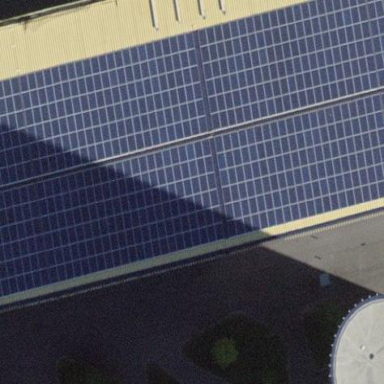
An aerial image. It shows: Solar power generator.